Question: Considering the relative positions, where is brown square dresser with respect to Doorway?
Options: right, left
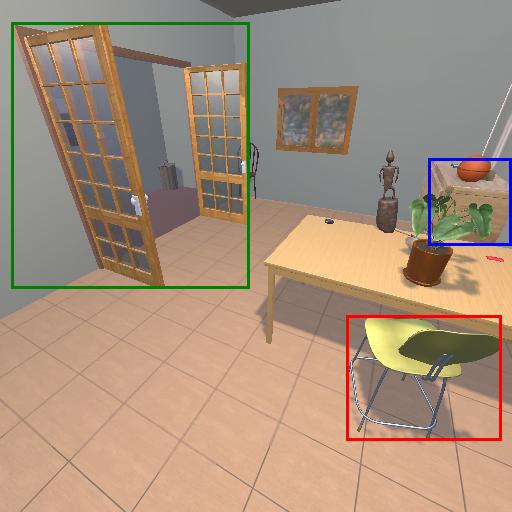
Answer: right